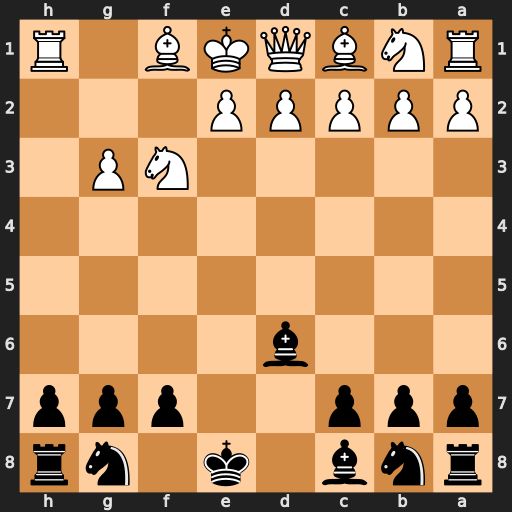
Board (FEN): rnb1k1nr/ppp2ppp/3b4/8/8/5NP1/PPPPP3/RNBQKB1R
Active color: b
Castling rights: KQkq
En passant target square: -
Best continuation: Bxg3#